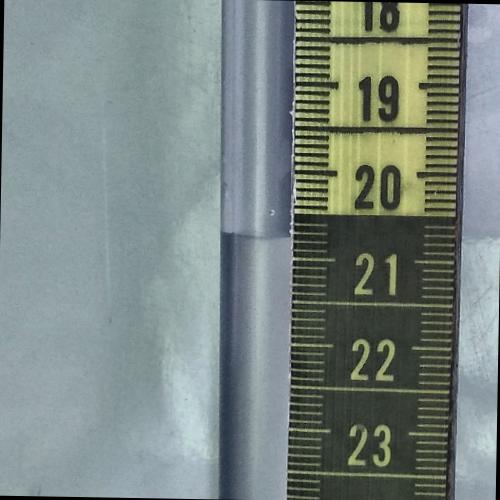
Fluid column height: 20.8 cm